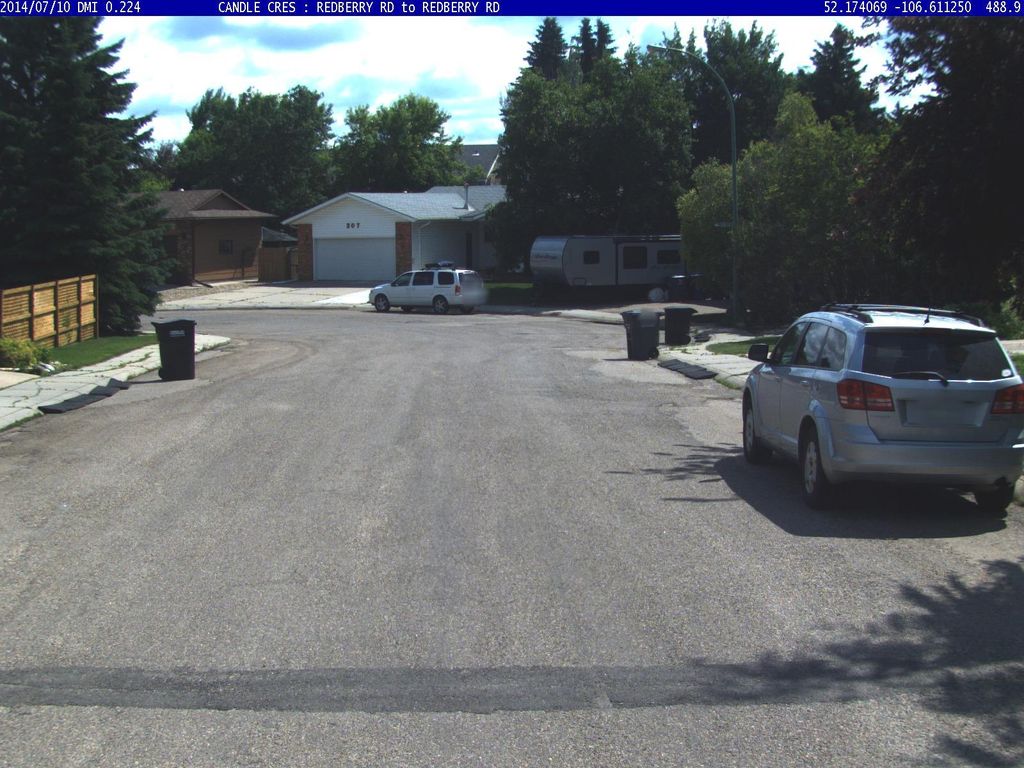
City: saskatoon